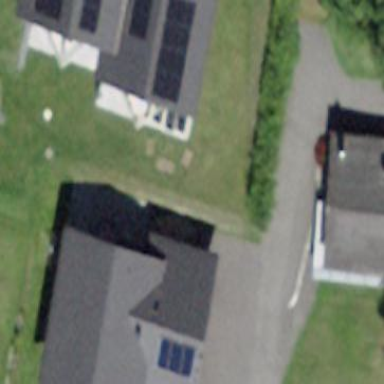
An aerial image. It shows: Simple and straightforward house.